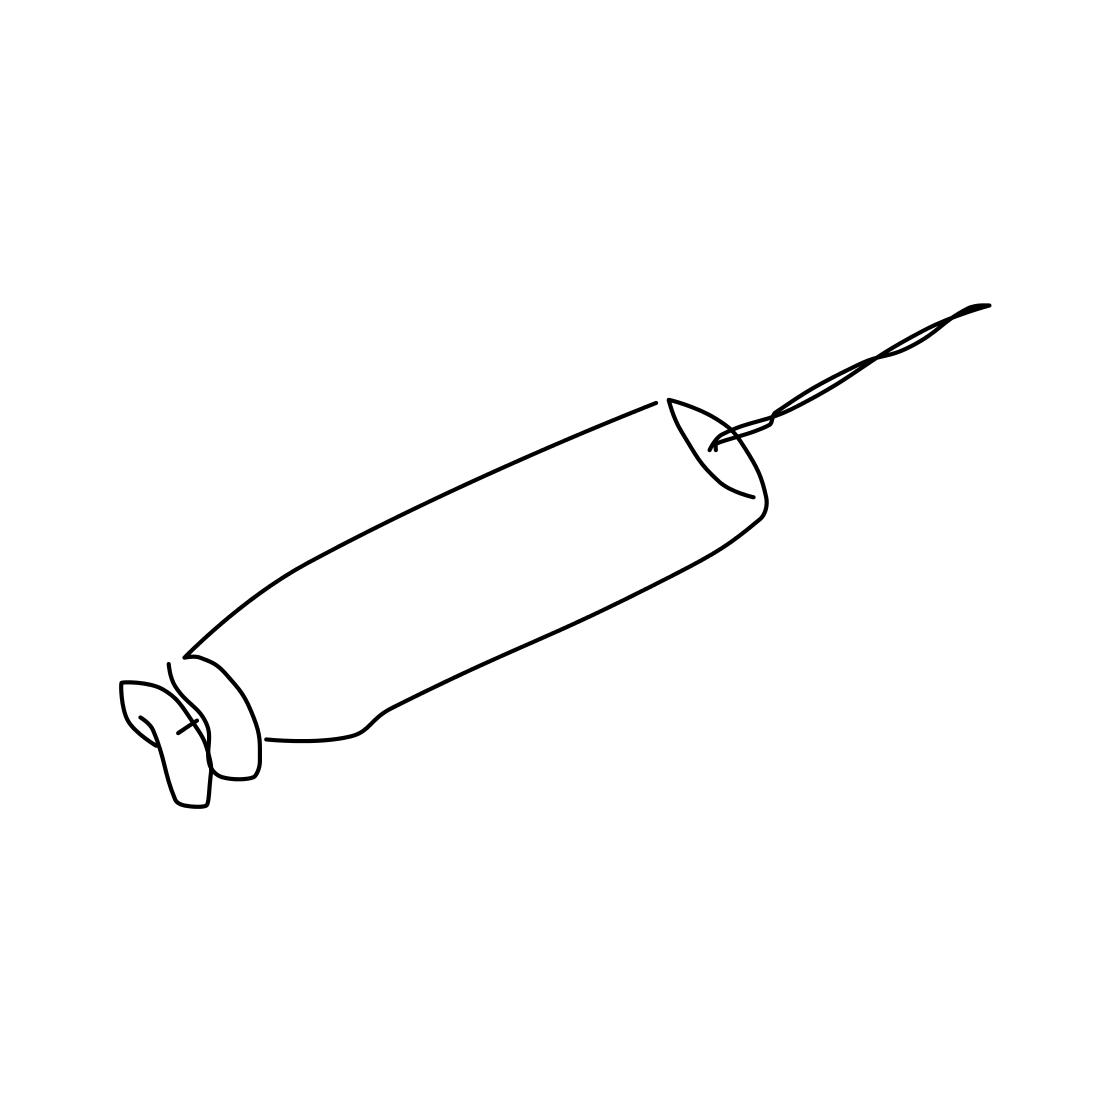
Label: syringe